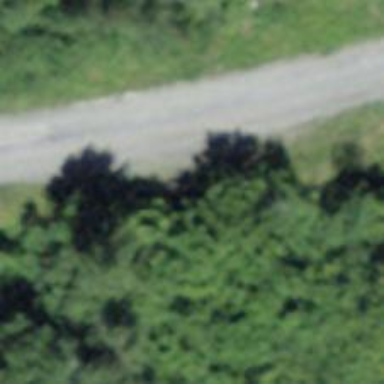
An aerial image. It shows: Brown bench in the vicinity.